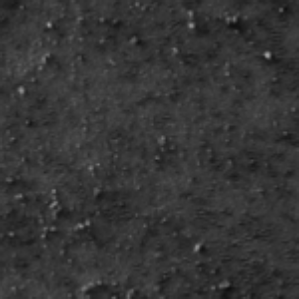
Label: frost